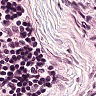
Metastatic tissue present: no